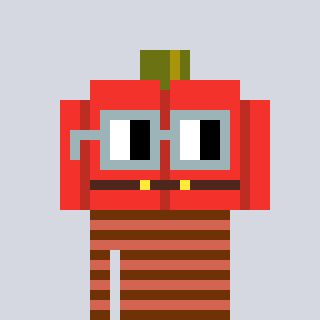
a pixel art character with square dark gray glasses, a pumpkin-shaped head and a peachy-colored body on a cool background